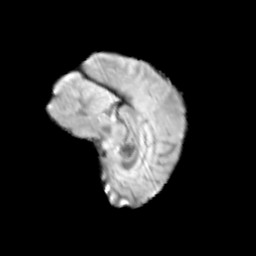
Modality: T2w
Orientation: sagittal
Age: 13
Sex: female
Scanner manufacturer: siemens
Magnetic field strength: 3 T
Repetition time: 3.8 s
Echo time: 0.07 s